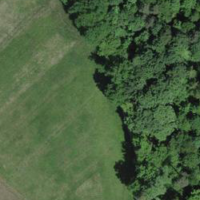
EUNIS habitat code: 41
Species observed at this site:
Chelidonium majus
Filipendula ulmaria